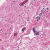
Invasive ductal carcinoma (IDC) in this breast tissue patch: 0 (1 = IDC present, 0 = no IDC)